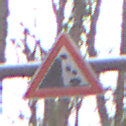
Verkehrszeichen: SteinschlagLinks
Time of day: Midday
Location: Outdoor (Nature)
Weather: Overcast
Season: Autumn
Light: Natural